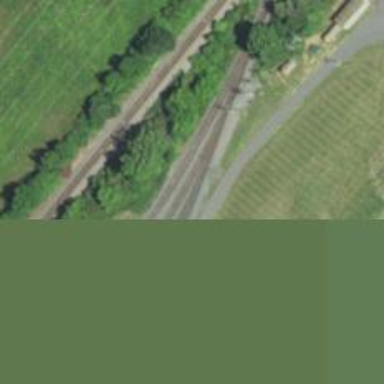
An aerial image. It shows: Railway siding for service.